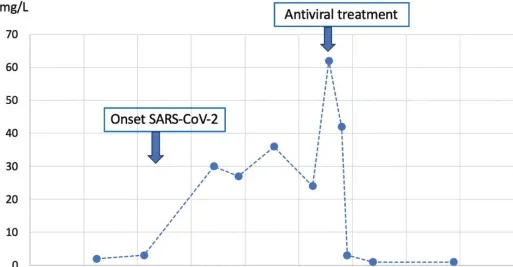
Case 1: CRP course during the disease duration and antiviral treatment.
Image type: chart (chart)